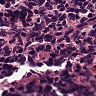
Metastatic tissue present: no